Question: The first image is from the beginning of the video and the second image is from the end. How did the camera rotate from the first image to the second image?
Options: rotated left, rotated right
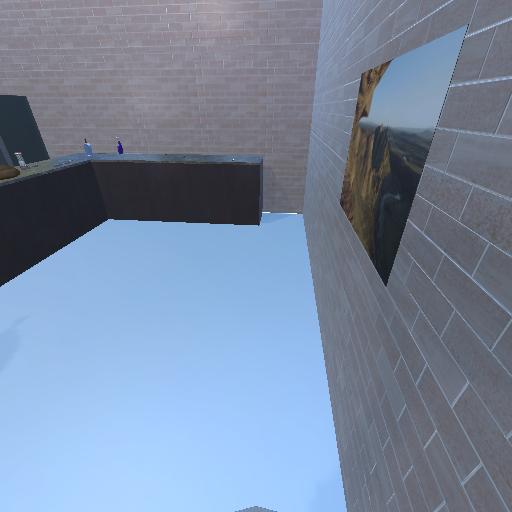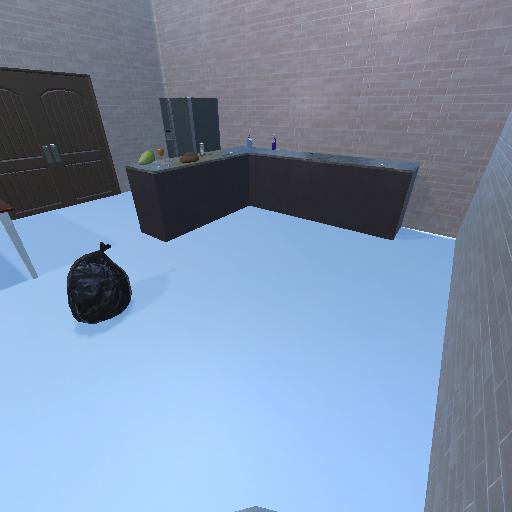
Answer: rotated left